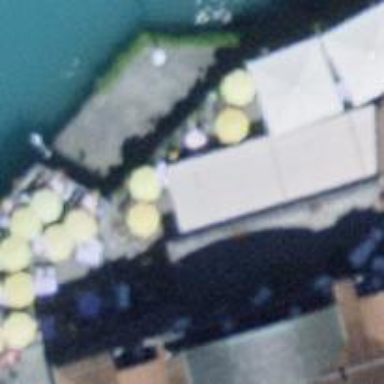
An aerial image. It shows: Bench for seating.